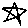
Label: star